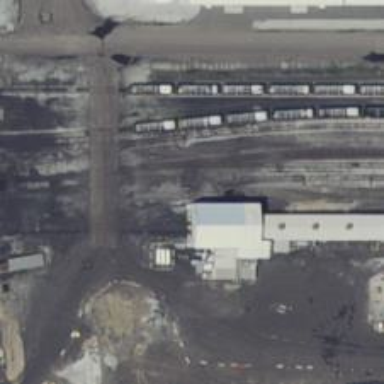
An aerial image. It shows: Rail spur service.